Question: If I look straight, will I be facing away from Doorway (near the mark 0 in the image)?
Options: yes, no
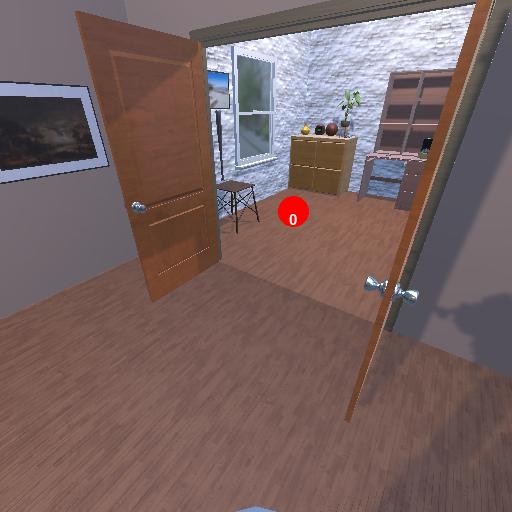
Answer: yes